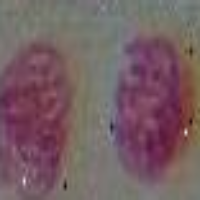
Label: telophase